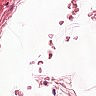
Metastatic tissue present: no